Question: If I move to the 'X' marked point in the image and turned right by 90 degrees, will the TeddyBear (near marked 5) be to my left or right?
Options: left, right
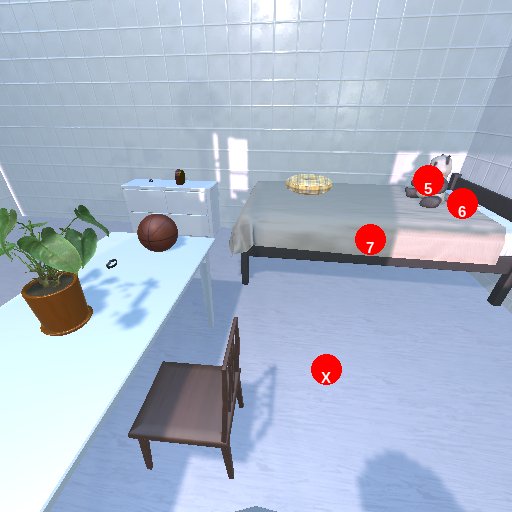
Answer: left